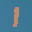
Label: 1